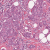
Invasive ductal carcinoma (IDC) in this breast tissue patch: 1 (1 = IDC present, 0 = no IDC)